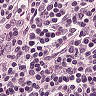
Metastatic tissue present: no